Question: I have a mobile site and I'm using bootstrap. I have a dynamically added div which contains an anchor with font-awesome close icon.
'''
<div class="row lineitem">
<div class="col-lg-2">
<a href="#" class="anchorclass"><i class="fa fa-times-circle"></i></a>
</div>
<div class="col-lg-10"> <p><span class="list-names">22 lbs </span></p>
</div>
</div>
'''

On click of the close icon, entire 'div' is removed using Jquery:
'''
$(document).on("click", ".anchorclass", function () {
$(this).parents(".lineitem").remove();
});
'''
The problem is, after the div is removed Since it is a mobile site, it is very annoying. I have put '.focus()' to a main parent div after the '.remove()' but that's not working either.
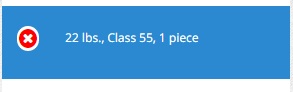
Answer: Use 'event.preventDefault();':
'''
$(document).on("click", ".anchorclass", function(e) {
e.preventDefault();
$(this).parents(".lineitem").remove();
});
'''
another suggestion is not to use '.parents()' but you can simply make use of '.closest()' which is better than '.parents()':
'''
$(document).on("click", ".anchorclass", function(e) {
e.preventDefault();
$(this).closest(".lineitem").remove();
});
'''